Chest X-ray. View position: PA
Patient age: 48
Patient sex: F
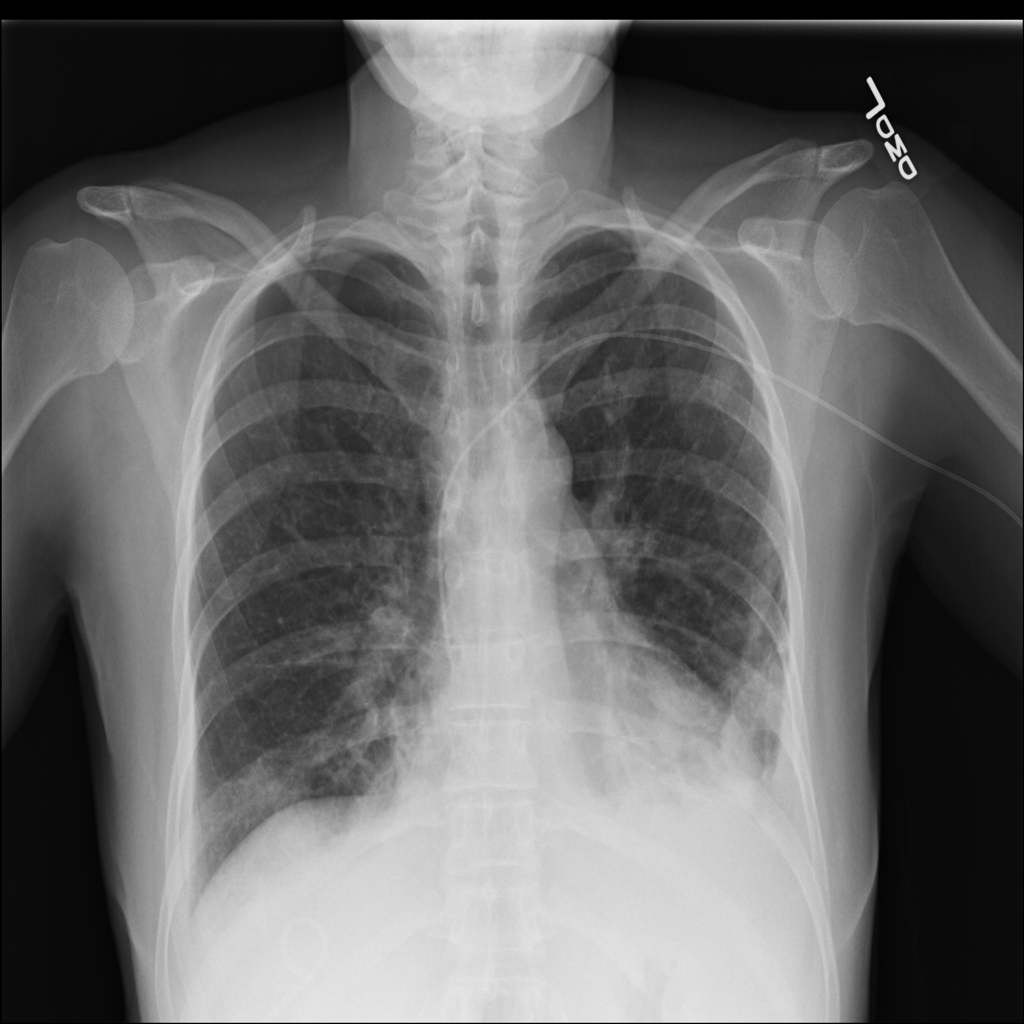
Finding: Pneumothorax